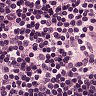
Metastatic tissue present: no